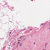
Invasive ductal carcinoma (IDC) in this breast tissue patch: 0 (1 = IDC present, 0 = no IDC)